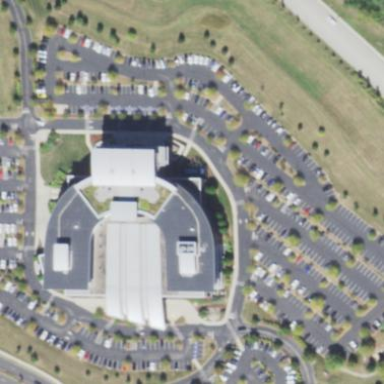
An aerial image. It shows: Office building.